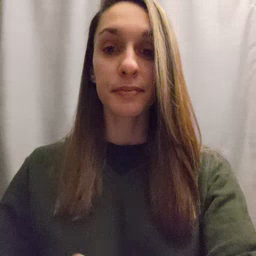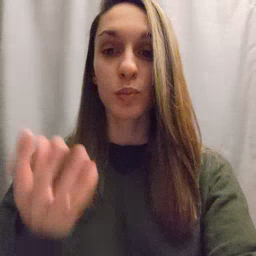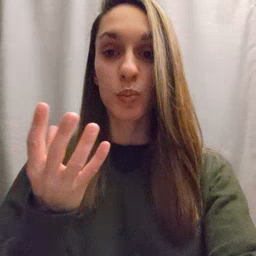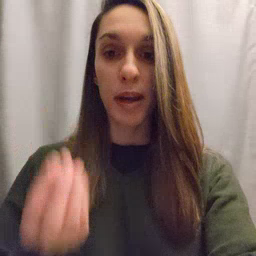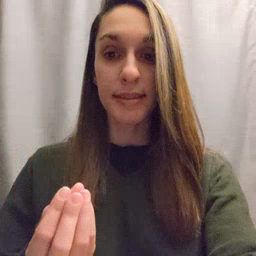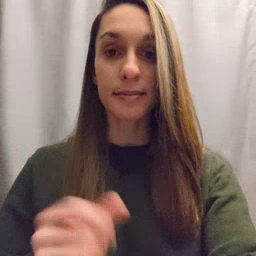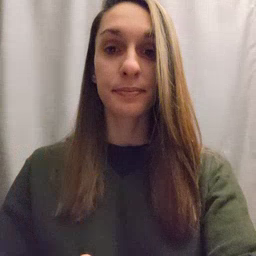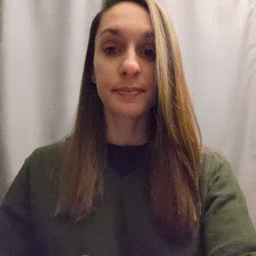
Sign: wet